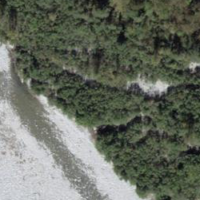
EUNIS habitat code: 32
Species observed at this site:
Salvia glutinosa
Berberis vulgaris
Euphorbia cyparissias